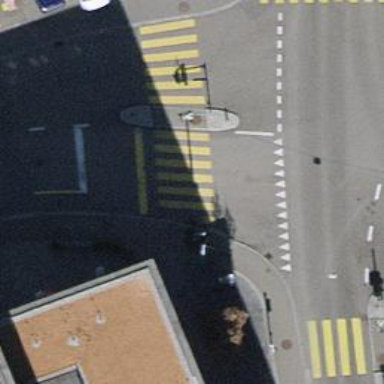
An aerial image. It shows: Kerb barrier.